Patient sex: F
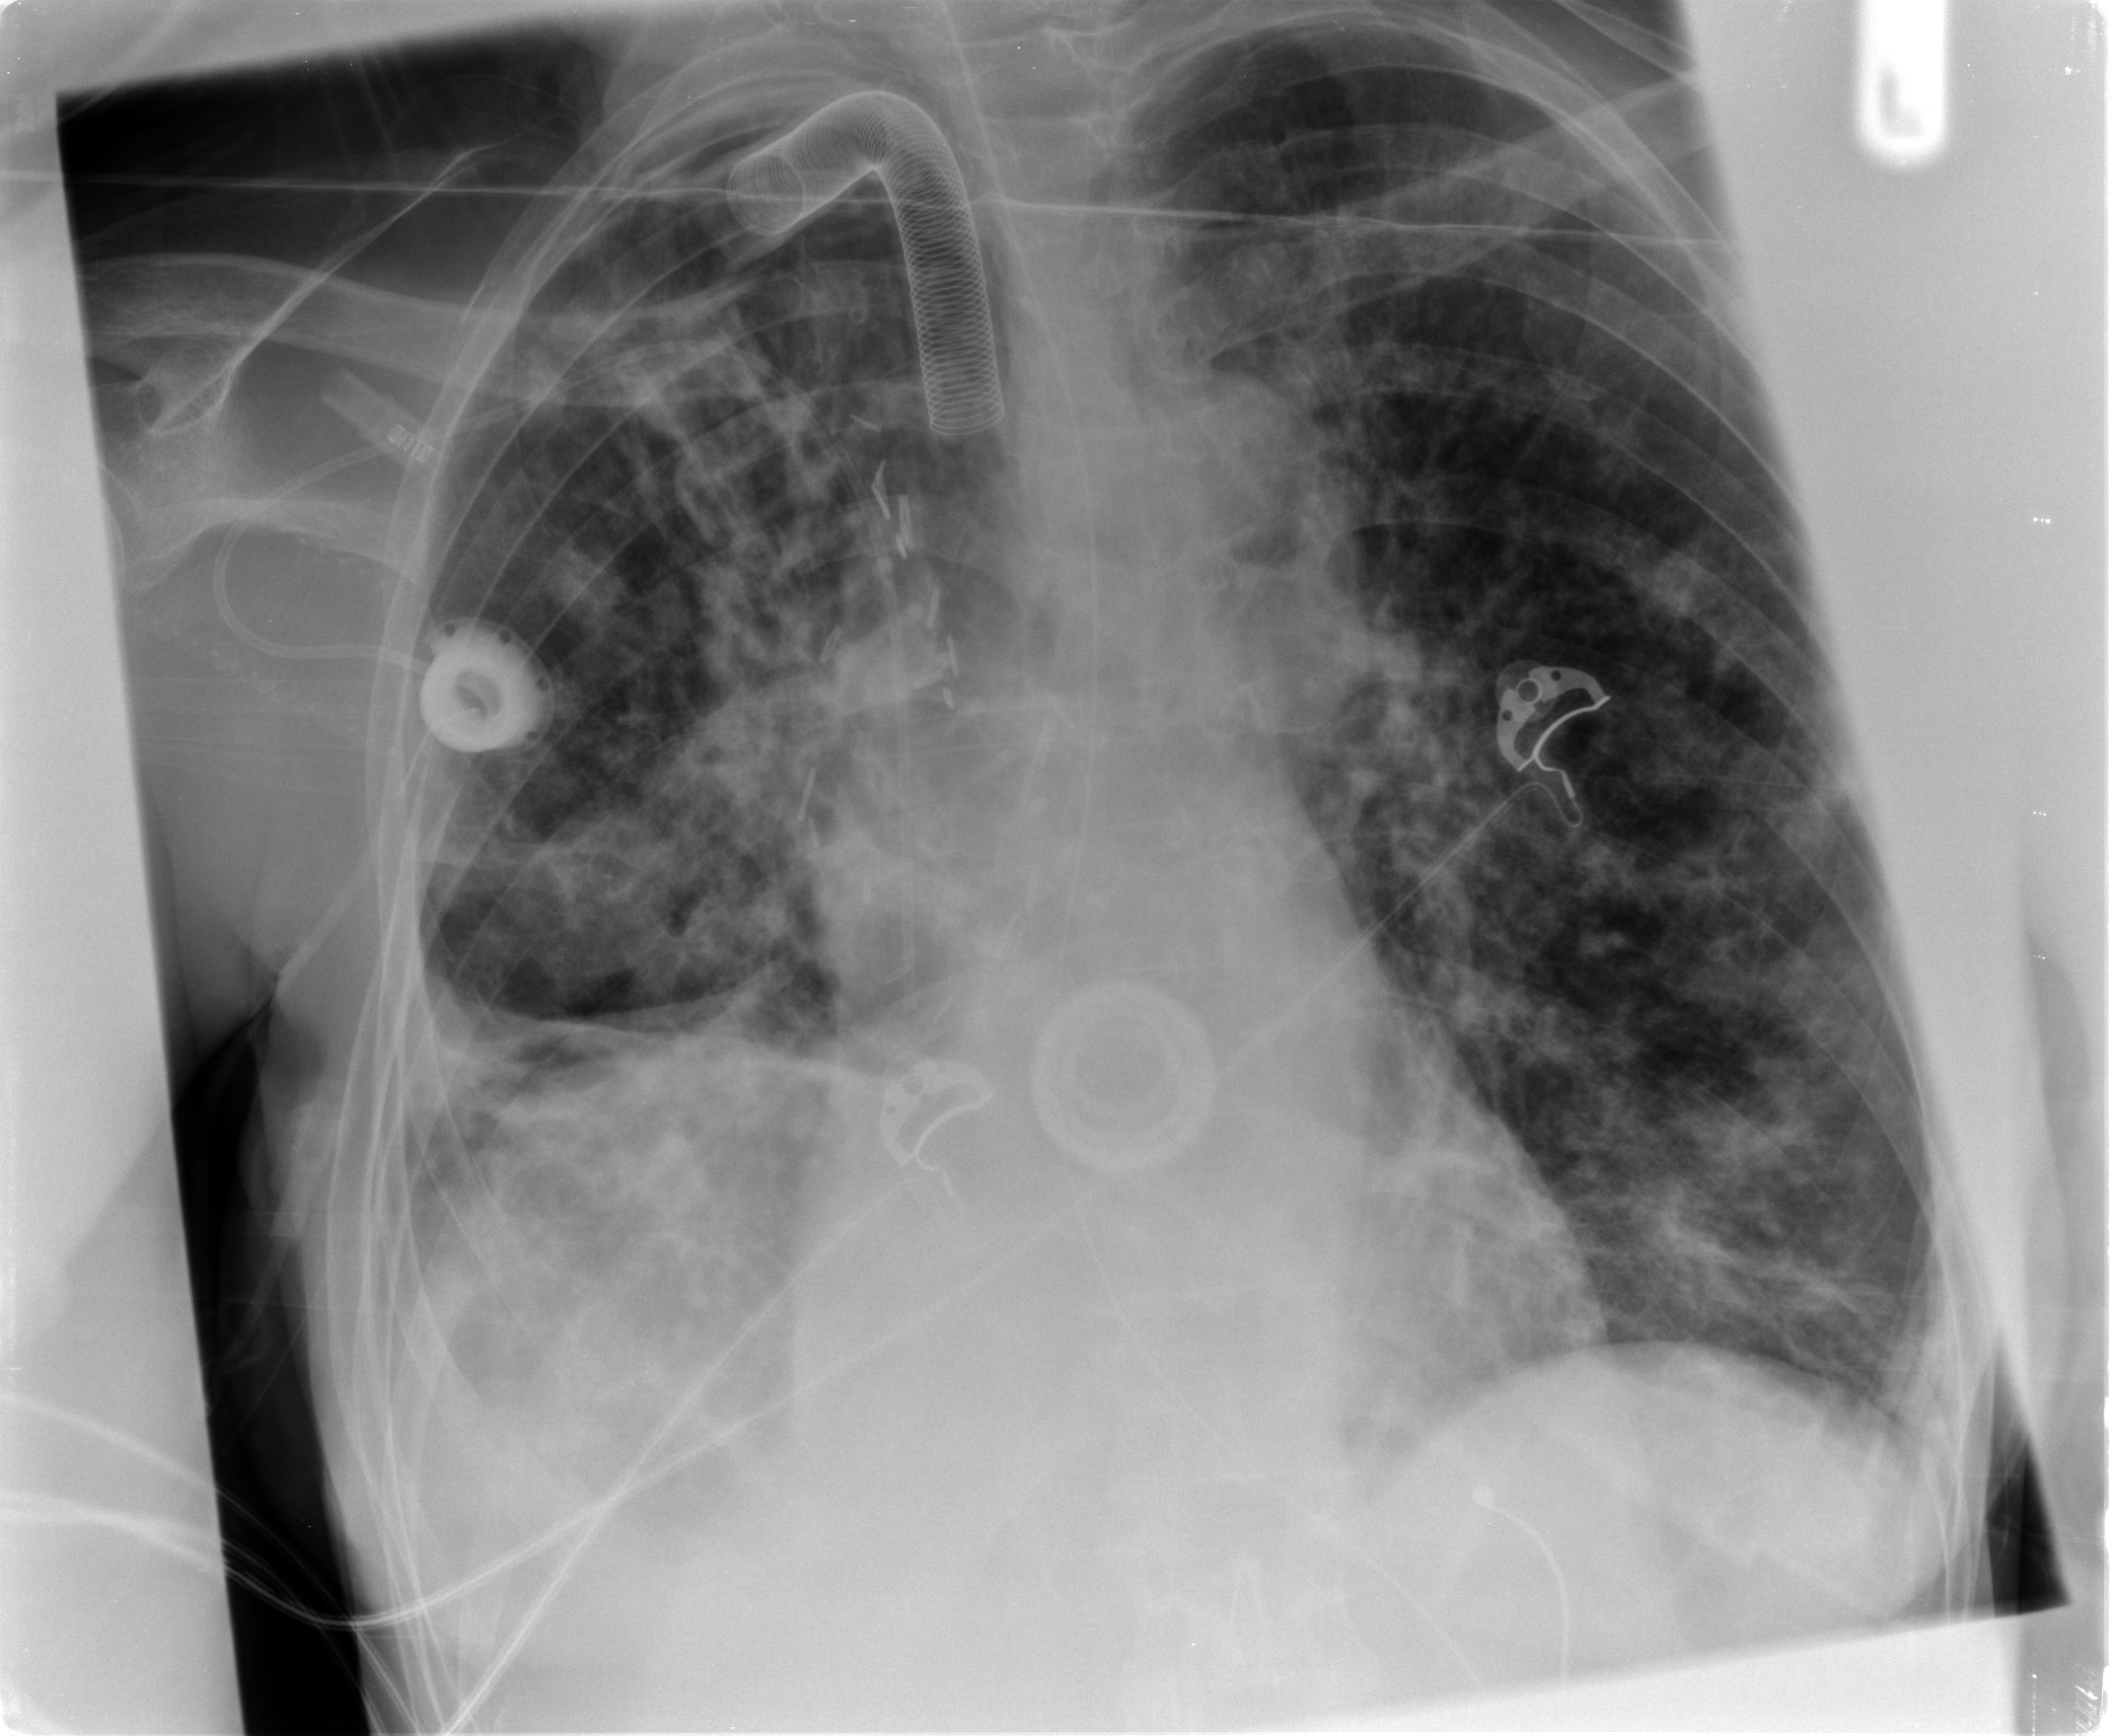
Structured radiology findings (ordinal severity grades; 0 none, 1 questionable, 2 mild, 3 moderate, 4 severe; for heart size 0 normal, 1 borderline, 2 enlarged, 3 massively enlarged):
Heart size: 0
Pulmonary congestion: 2
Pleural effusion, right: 2
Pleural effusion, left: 1
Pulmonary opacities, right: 3
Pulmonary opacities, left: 2
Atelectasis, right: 2
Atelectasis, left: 2